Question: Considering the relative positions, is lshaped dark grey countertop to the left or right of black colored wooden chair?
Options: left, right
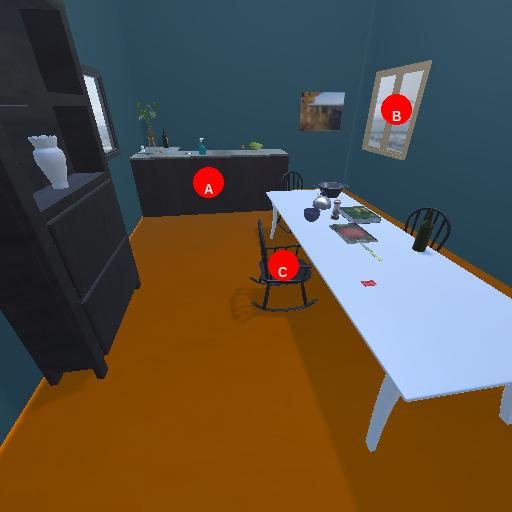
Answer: left